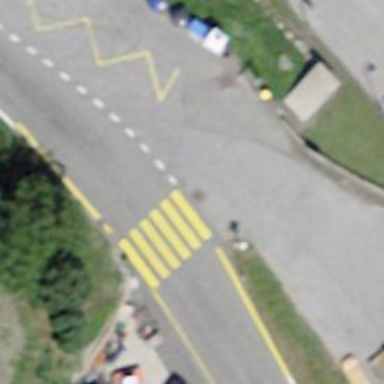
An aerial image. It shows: Bus stop with platform for public transport.